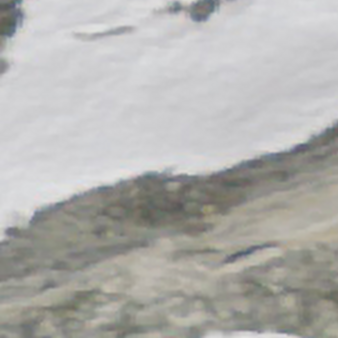
Label: other